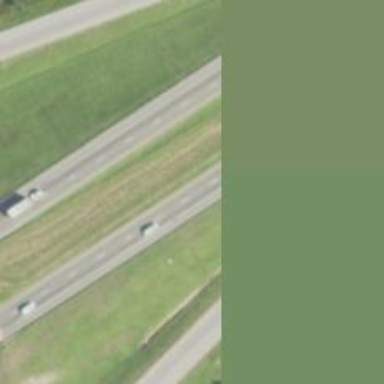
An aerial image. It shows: Motorway.